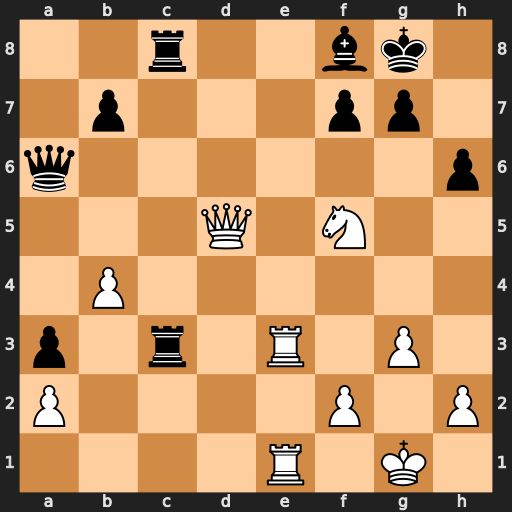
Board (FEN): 2r2bk1/1p3pp1/q6p/3Q1N2/1P6/p1r1R1P1/P4P1P/4R1K1
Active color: w
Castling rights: -
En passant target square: -
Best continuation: Rxc3 Rxc3 Qd8